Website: walmart
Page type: cart
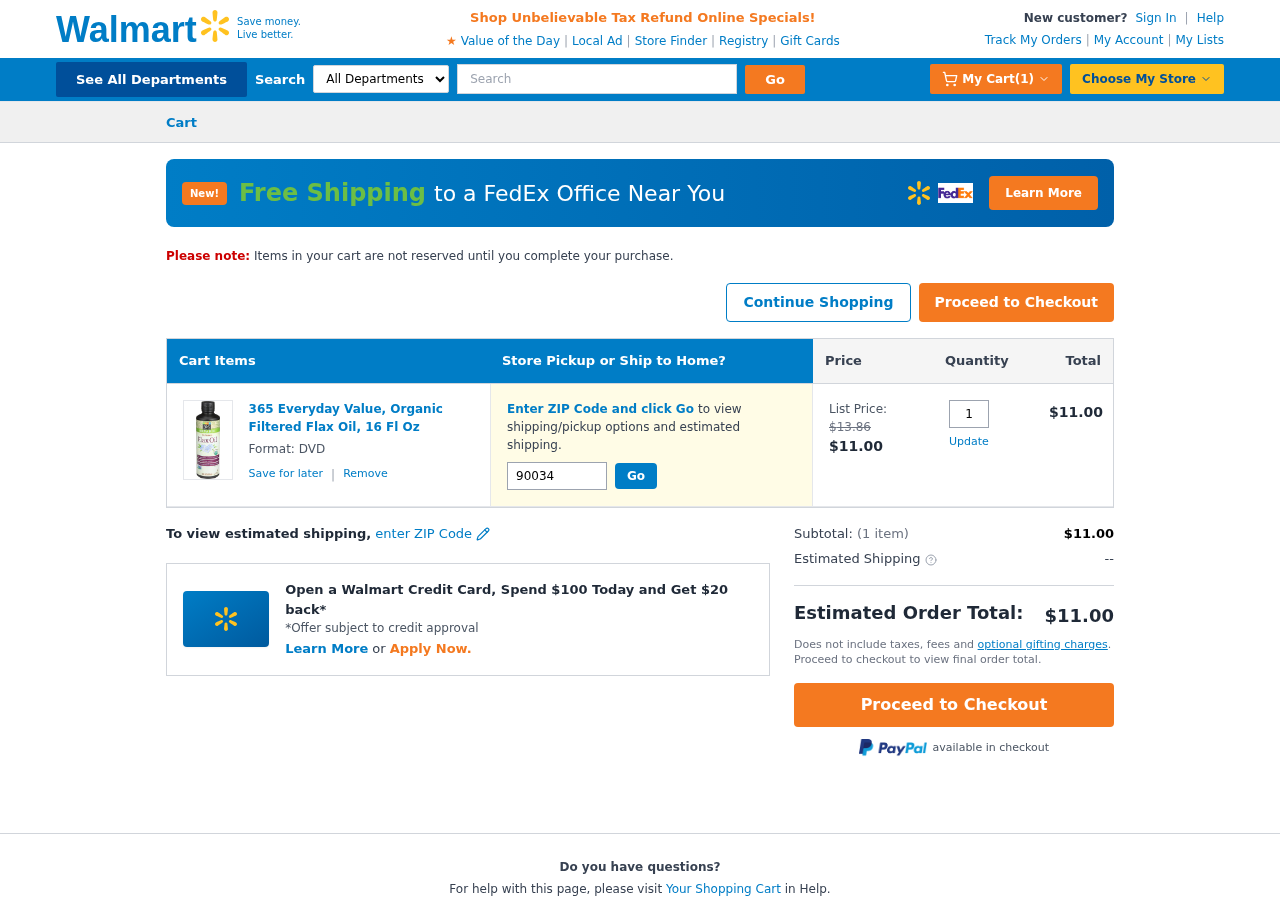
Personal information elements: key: PII_POSTCODE
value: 90034
Product elements: key: PRODUCT1_NAME
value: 365 Everyday Value, Organic Filtered Flax Oil, 16 Fl Oz
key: PRODUCT1_PRICE
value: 11
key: PRODUCT1_QUANTITY
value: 1
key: PRODUCT1_ORIGINAL_PRICE
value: $13.86
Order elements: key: ORDER_NUM_ITEMS
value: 1
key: ORDER_SUBTOTAL
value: $11.00
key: ORDER_TOTAL
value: $11.00
Search elements: key: HEADER_SEARCH
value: Search